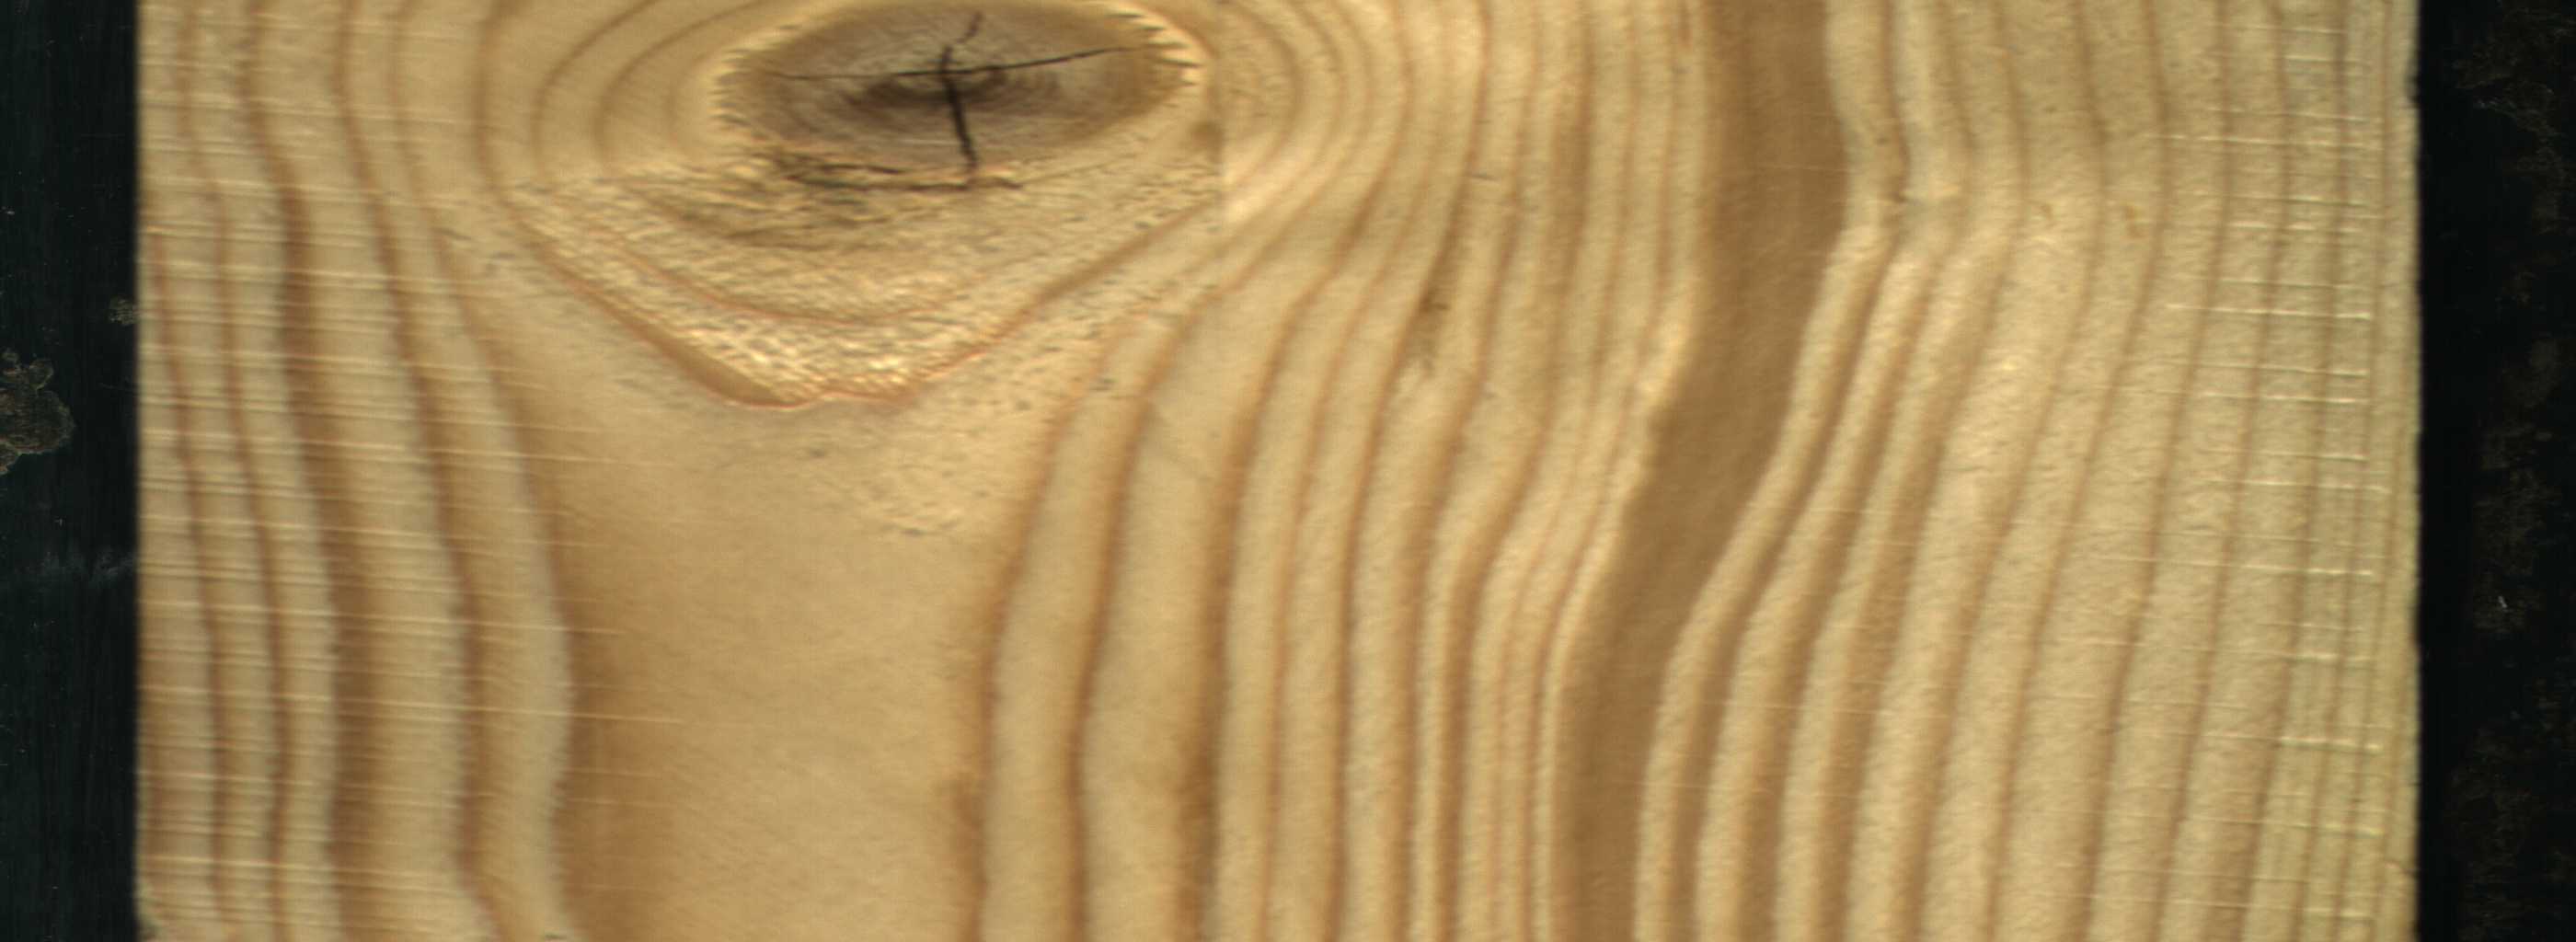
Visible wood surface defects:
Quartzity
knot_with_crack